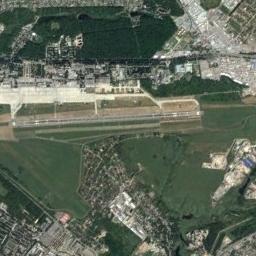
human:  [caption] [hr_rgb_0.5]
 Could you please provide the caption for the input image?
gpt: A complex airport with many runways and buildings is surrounded by a residential area and green spaces .

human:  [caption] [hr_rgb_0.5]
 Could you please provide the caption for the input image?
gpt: An airport is in the middle of grass surrounded by many buildings and fields .

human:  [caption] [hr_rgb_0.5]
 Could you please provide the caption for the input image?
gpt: There is almost no vegetation near the airport .

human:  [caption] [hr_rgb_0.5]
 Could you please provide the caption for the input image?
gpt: An airport with a runway and an open area on the farmland and some villages beside .

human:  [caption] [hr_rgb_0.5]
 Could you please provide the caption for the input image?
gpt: The airport is surrounded by grass .